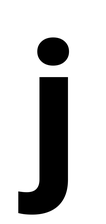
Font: Roboto_ExtraBold